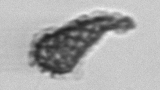
Label: Syracosphaera_pulchra